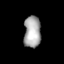
Tissue: skin
Cell type: Epithelial cells
Senescence score: 0.2745
Nuclear area (px): 521
Mean DAPI intensity: 168.967